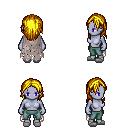
a pixel art fantasy rpg character, female body template, dark elf, purple skin, gray tattered cape, teal pants, blonde long hairstyle, white slippers, four views (front, back, left, right), 2x2 character sprite sheet, small pixel art, hard edges, no anti-aliasing